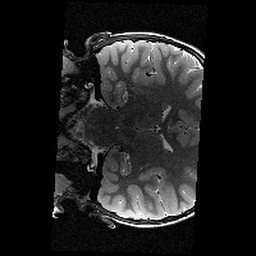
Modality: T2w
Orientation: coronal
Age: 11
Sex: male
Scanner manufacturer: siemens
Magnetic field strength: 3 T
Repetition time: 9.23 s
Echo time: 0.067 s